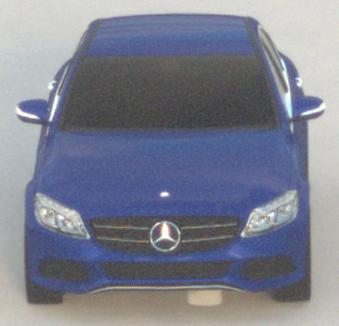
Make: Mercedes-Benz
Model: C 160
Detailed model: C-Class (205) Limousine
Model produced from: 2015/04
Model produced until: 2018/04
Doors: 4
Color: blue
Road condition: dry road
Daytime: sunrise or sunset
Contrast: low contrast